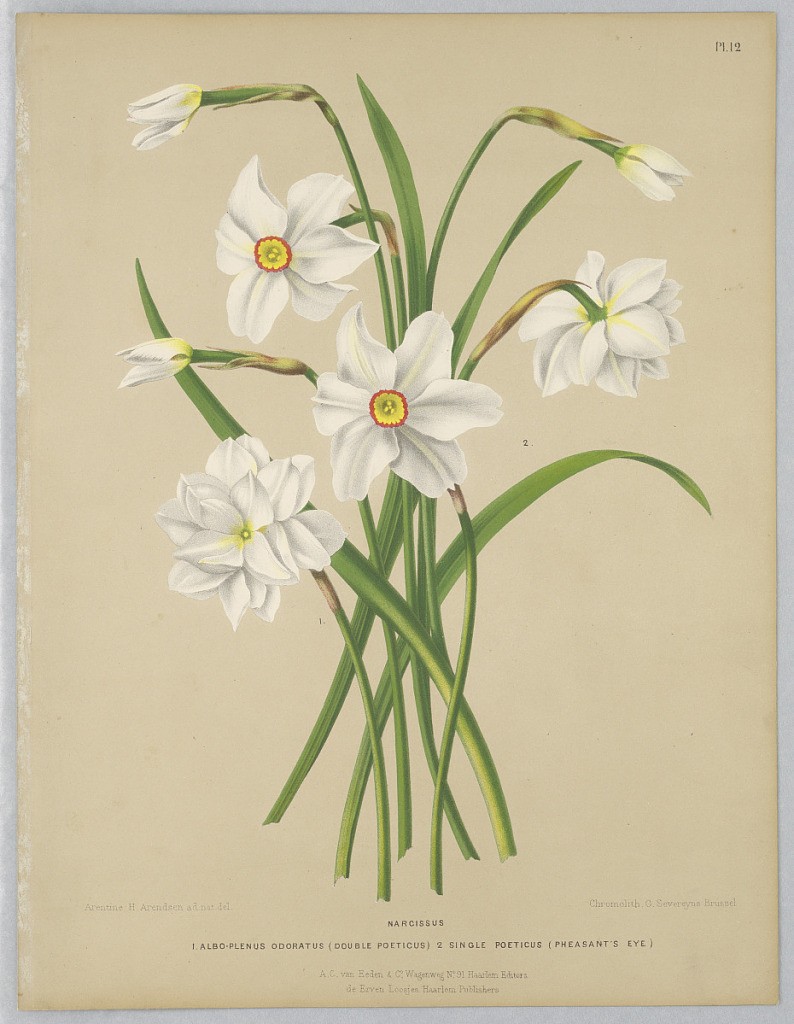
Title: Narcissus, Plate 12 from A. C. Van Eeden's "Flora of Haarlem"
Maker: Arentine H. Arendsen, Dutch, 1836 - 1915
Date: ca. 1881
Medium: Chromolithograph on paper
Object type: Print
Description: Disbound color plate "Narcissus" from A. C. Van Eeden's "Flora of Haarlem."